Question: When I try to set a multiselect value, it gives me an error like
> this.validator is not a function
in the Angular2 FormBuilder.
This is my code:
'''
import { Component, OnInit } from '@angular/core';
import { FormBuilder, Validators } from '@angular/forms';
import { Http, Headers } from '@angular/http';
import { Router,ActivatedRoute } from '@angular/router';
import 'rxjs/add/operator/map';
@Component({
selector: 'app-user',
templateUrl: './user.component.html',
styleUrls: ['./user.component.css']
})
export class UserComponent implements OnInit {
userID: number;
public headers;
public user;
constructor(public fb: FormBuilder, public _router: Router, public http: Http, private route: ActivatedRoute) {
this.user = this.fb.group({
name: ["", Validators.required],
age: ["", Validators.required],
gender: ["", Validators.required],
role: ["", Validators.required],
theme: ["", Validators.required],
isActive: ["", Validators.required],
topics: ["", Validators.required],
toggle: ["", Validators.required],
address: ["", Validators.required],
});
}
doLogin(event) {
console.log(event);
}
public genders = [
{ value: 'F', display: 'Female' },
{ value: 'M', display: 'Male' }
];
public roles = [
{ value: 'admin', display: 'Administrator' },
{ value: 'guest', display: 'Guest' },
{ value: 'custom', display: 'Custom' }
]
public themes = [
{ backgroundColor: 'black', fontColor: 'white', display: 'Dark' },
{ backgroundColor: 'white', fontColor: 'black', display: 'Light' },
{ backgroundColor: 'grey', fontColor: 'white', display: 'Sleek' }
];
public topics = [
{ value: 'game', display: 'Gaming' },
{ value: 'tech', display: 'Technology' },
{ value: 'life', display: 'Lifestyle' },
];
public toggles = [
{ value: 'toggled', display: 'Toggled' },
{ value: 'untoggled', display: 'UnToggled' },
];
public t = {
true: { value: 'toggled', display: 'Toggled' },
false: { value: 'untoggled', display: 'UnToggled' }
}
ngOnInit() {
this.user = this.fb.group({
"id":"8",
"name":"df",
"gender":"M",
"role":"guest",
"theme":{
backgroundColor: 'black',
fontColor: 'white',
display: 'Dark'
},
"isActive":"0",
"toggle":"toggled",
"topics":[ "tech", "life" ],
"age":'500',
"address":"sdf"
});
}
}
'''
Finally, I need to set an array of format values in topics field. When I have not set static values and select options through the form, and print this form value then it's (topics field) already printed an array format value:

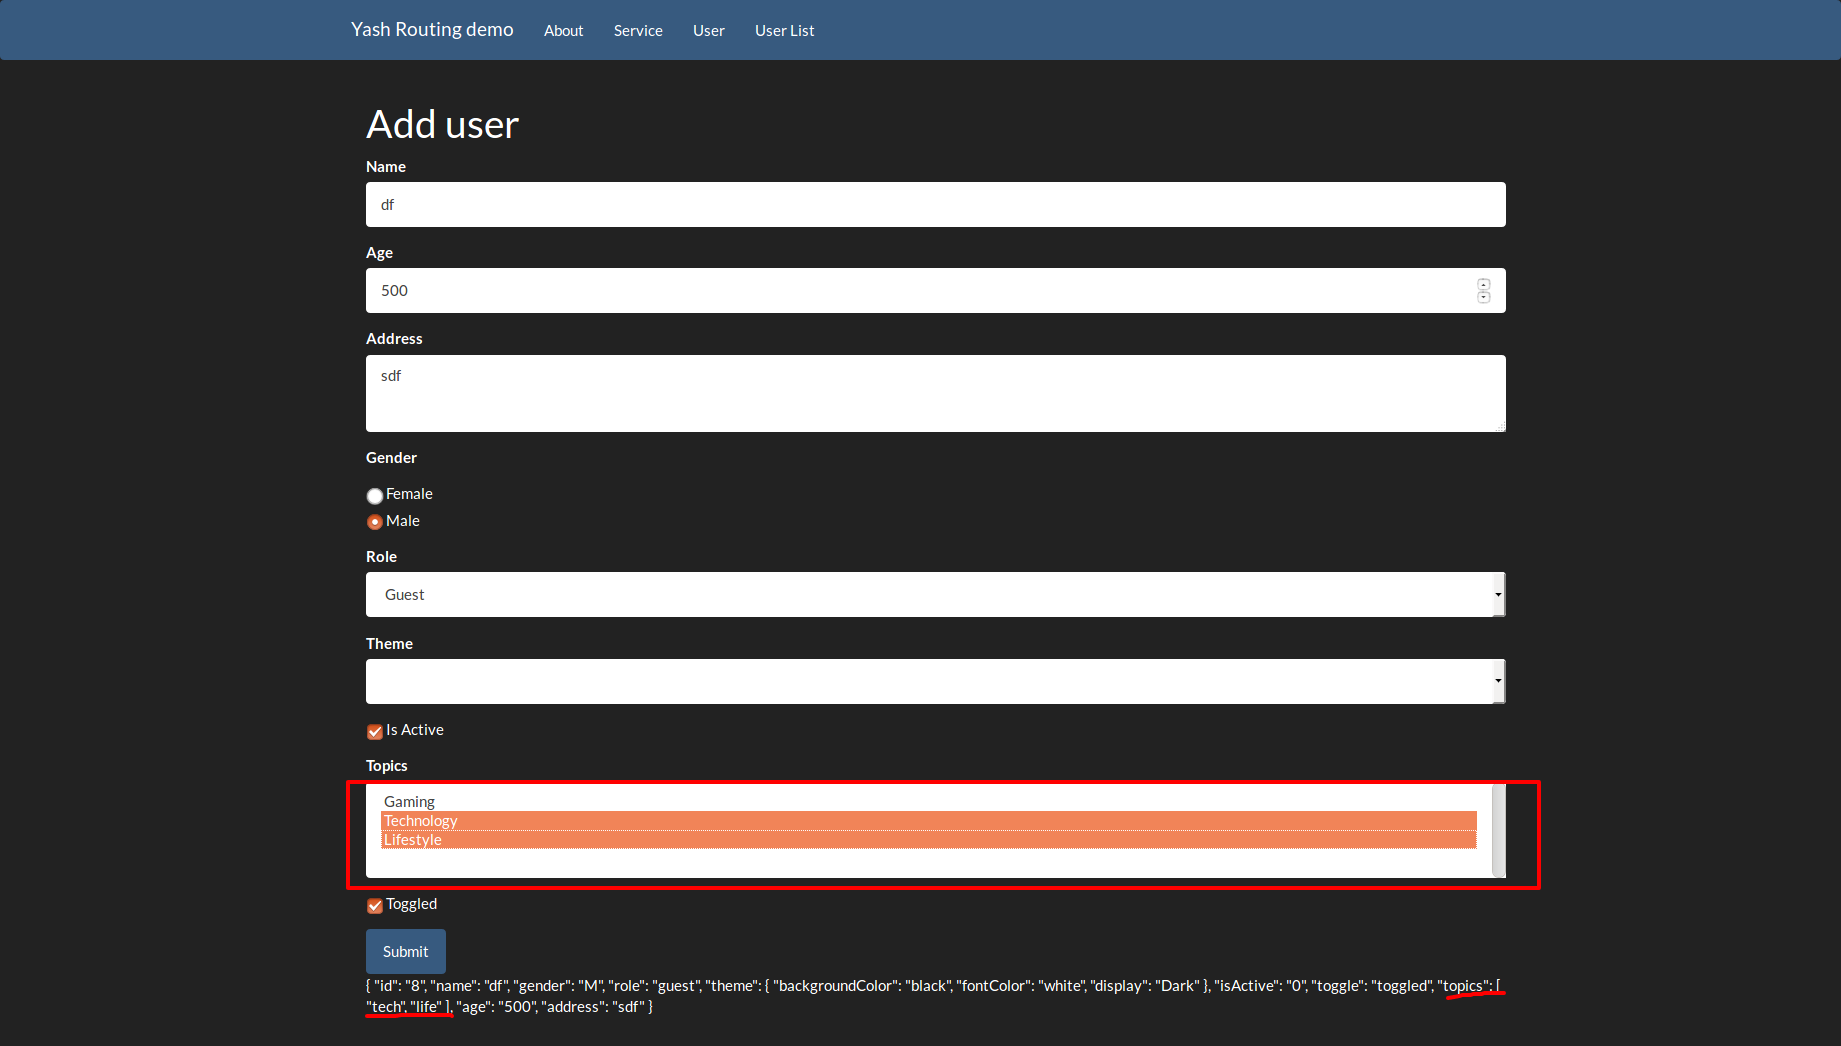
Answer: In constructor replace
'''
topics: ["", Validators.required],
'''
to
'''
topics: [[""], Validators.required],
'''
and in ngOnInit method change
'''
this.user = this.fb.group
'''
to
'''
this.user.setValue
'''
i have facing same issue and following changes working for me
FYI if you need set single value then you need to use 'this.user.patchValue({fieldName:'fieldValue'})'